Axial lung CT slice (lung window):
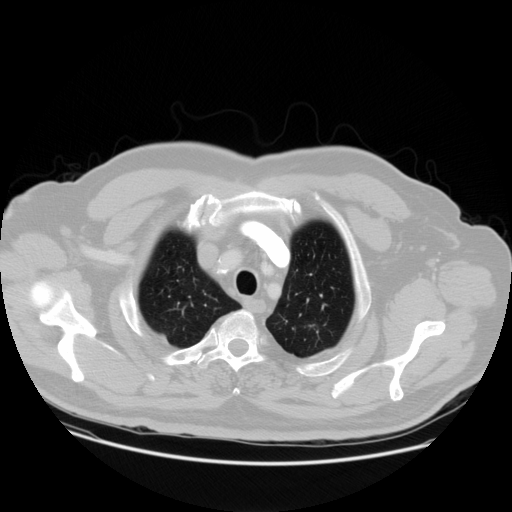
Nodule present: no